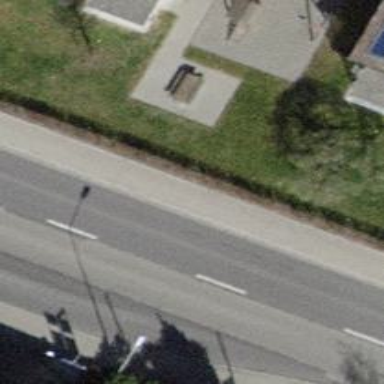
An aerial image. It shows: Public transport stop position.